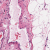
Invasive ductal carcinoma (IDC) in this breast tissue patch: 0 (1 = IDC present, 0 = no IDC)